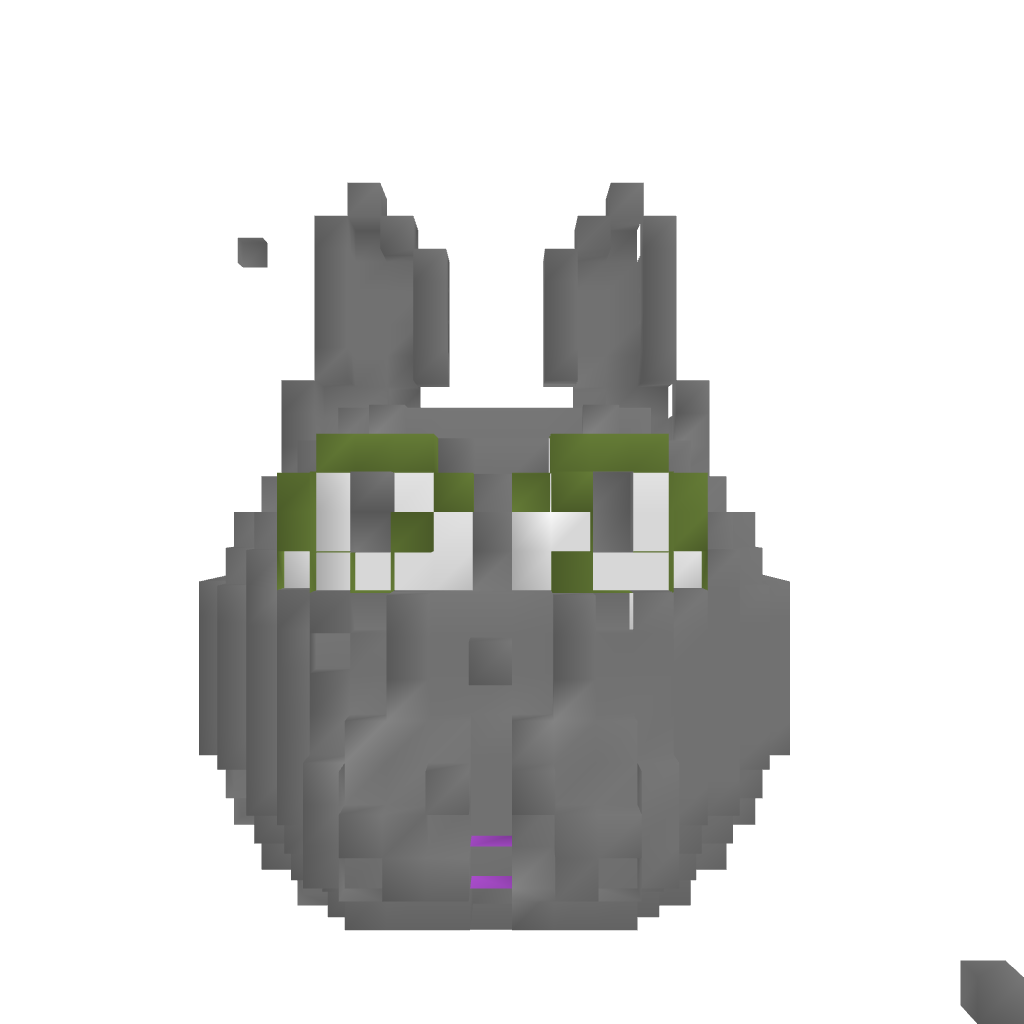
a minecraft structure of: Cat Head - By Cybersneeze high quality